Field crop: tomato
Growth stage: 2
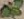
Species: solanum